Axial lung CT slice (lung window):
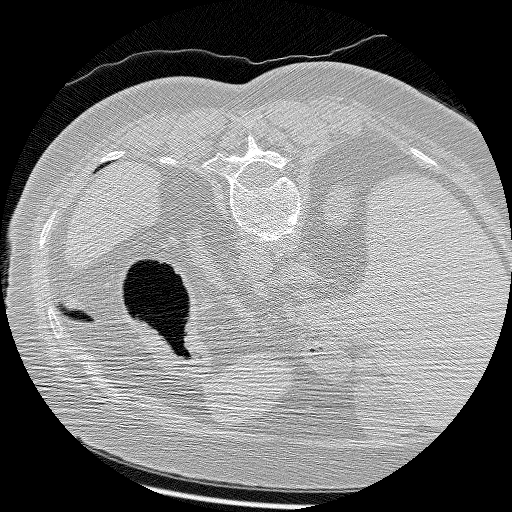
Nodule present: no